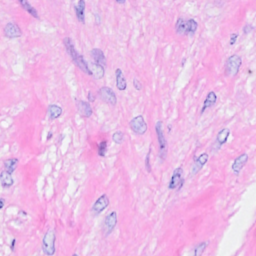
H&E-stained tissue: Breast